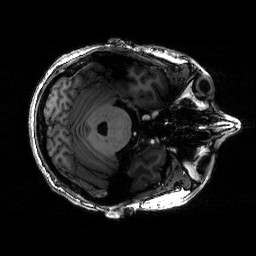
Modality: T1w
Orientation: axial
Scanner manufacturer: siemens
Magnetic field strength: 6.98 T
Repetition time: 2.3 s
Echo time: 0.00266 s